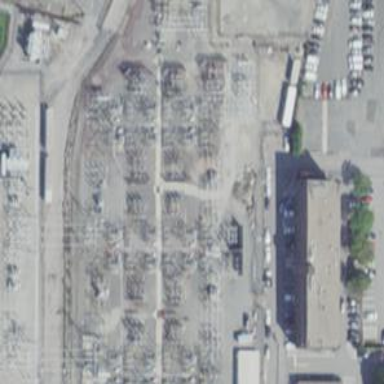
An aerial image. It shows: Switch used for power control.